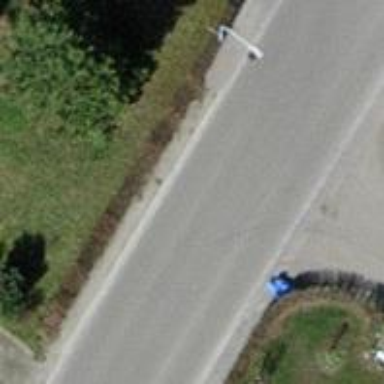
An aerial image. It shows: Tertiary road with asphalt surface and no sidewalks.